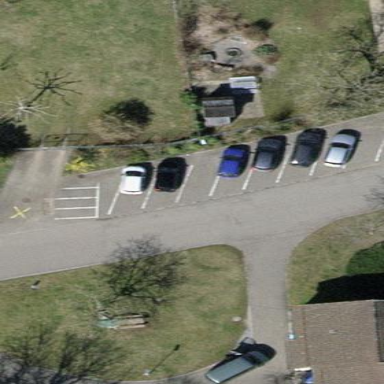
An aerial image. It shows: Street-side parking area.